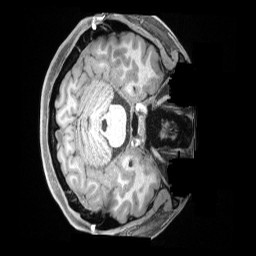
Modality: T1w
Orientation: axial
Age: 30
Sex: male
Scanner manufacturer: siemens
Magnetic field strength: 3 T
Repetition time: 2.3 s
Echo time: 0.00186 s